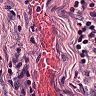
Metastatic tissue present: no